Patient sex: F
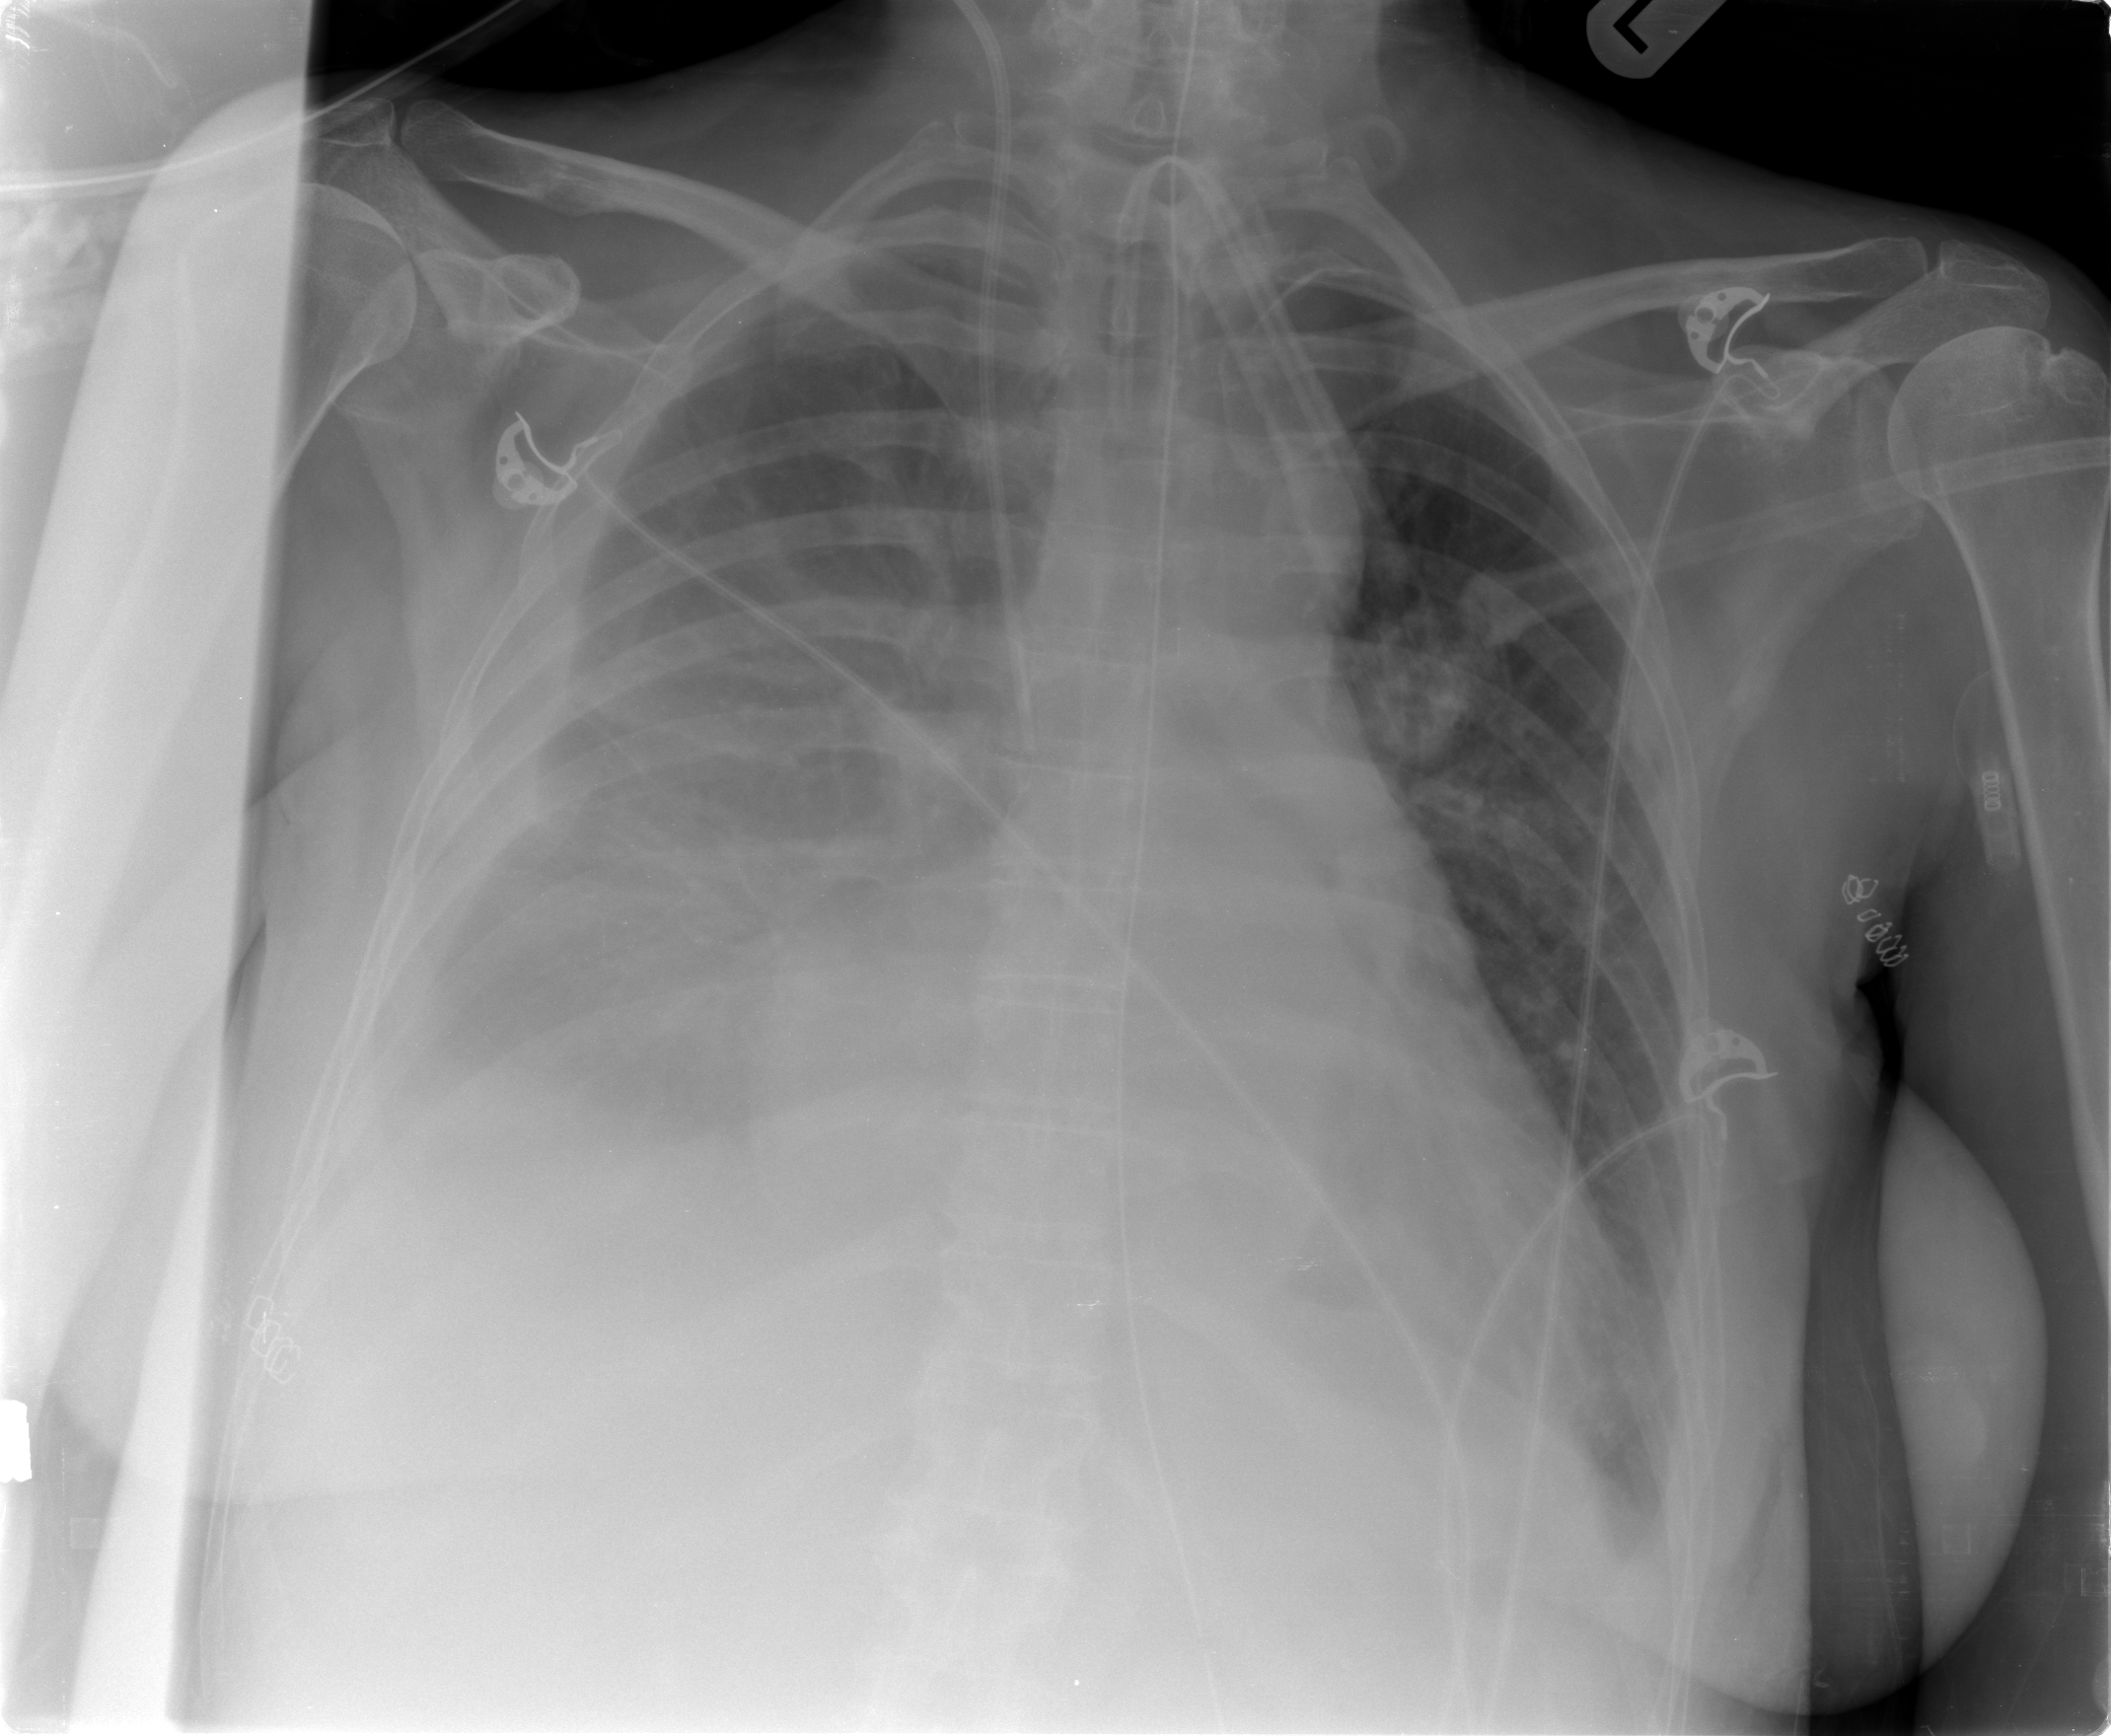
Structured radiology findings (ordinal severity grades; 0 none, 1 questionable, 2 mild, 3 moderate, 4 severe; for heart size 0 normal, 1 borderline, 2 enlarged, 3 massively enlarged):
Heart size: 2
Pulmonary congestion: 2
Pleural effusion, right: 3
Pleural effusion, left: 2
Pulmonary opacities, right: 2
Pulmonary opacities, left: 1
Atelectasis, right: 3
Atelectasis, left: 2